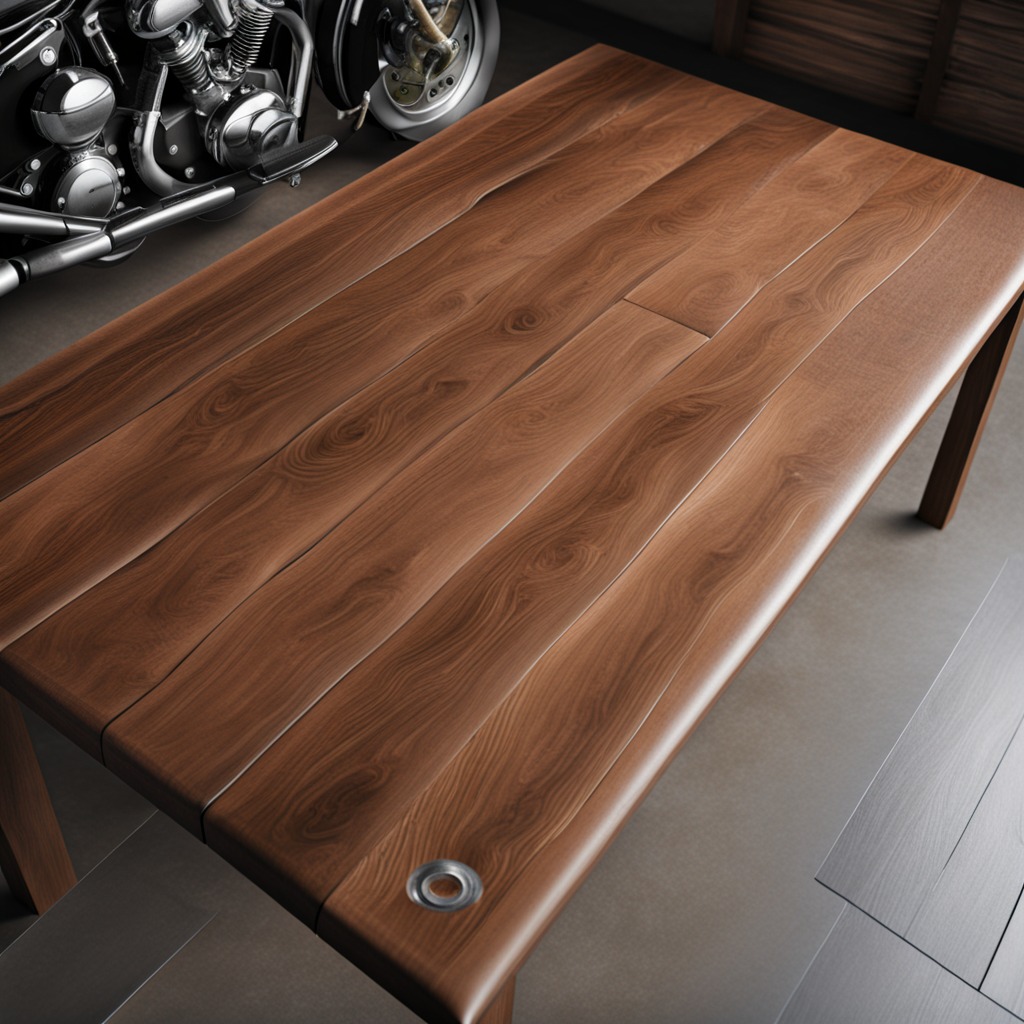
A flat metal washer lies on the oil-spilled wooden table in a vintage motorcycle garage.